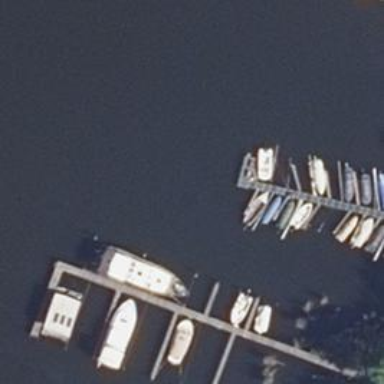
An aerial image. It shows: Man-made pier.